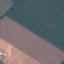
Land use / land cover: AnnualCrop